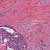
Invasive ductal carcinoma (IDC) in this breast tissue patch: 0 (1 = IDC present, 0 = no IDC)